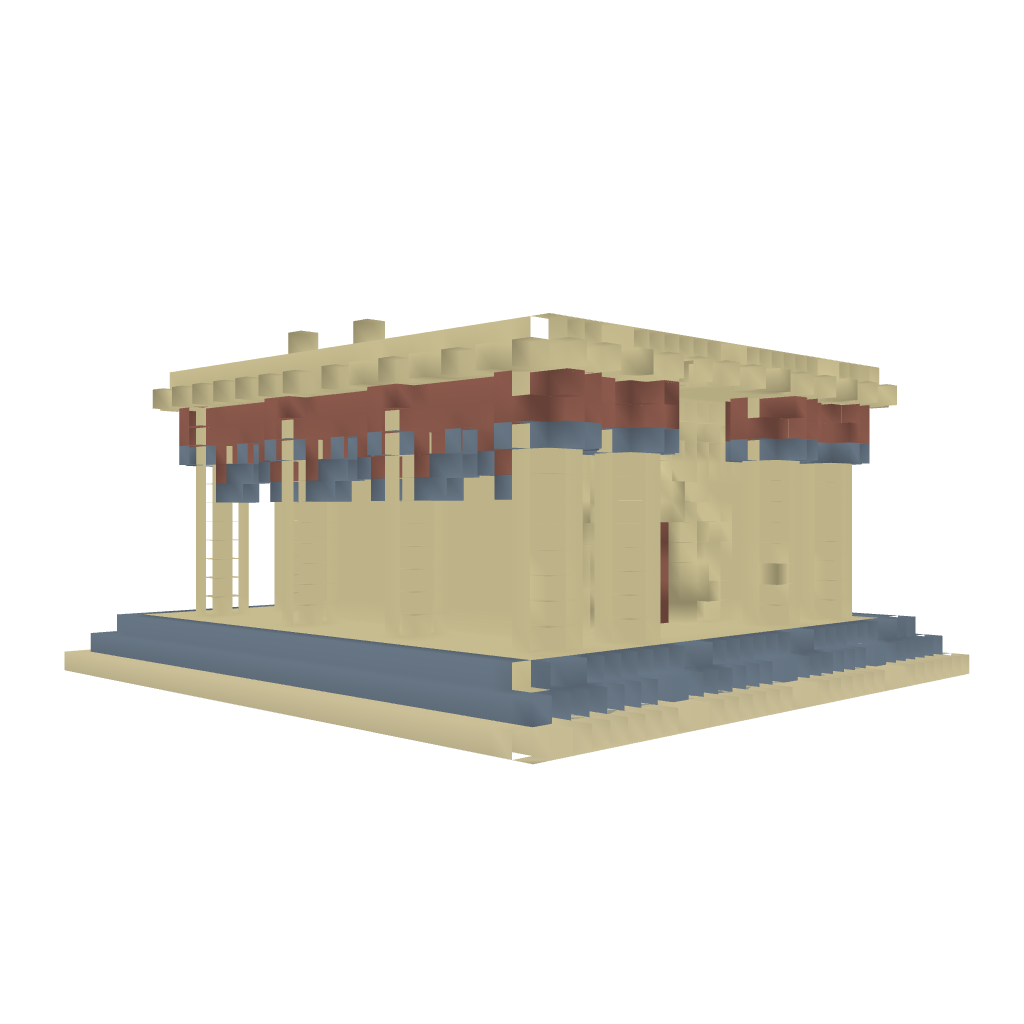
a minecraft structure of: Sand Tempel